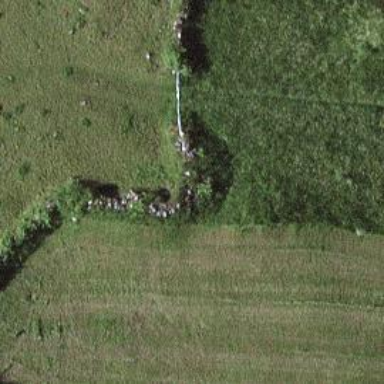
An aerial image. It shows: Wall made of dry stone.